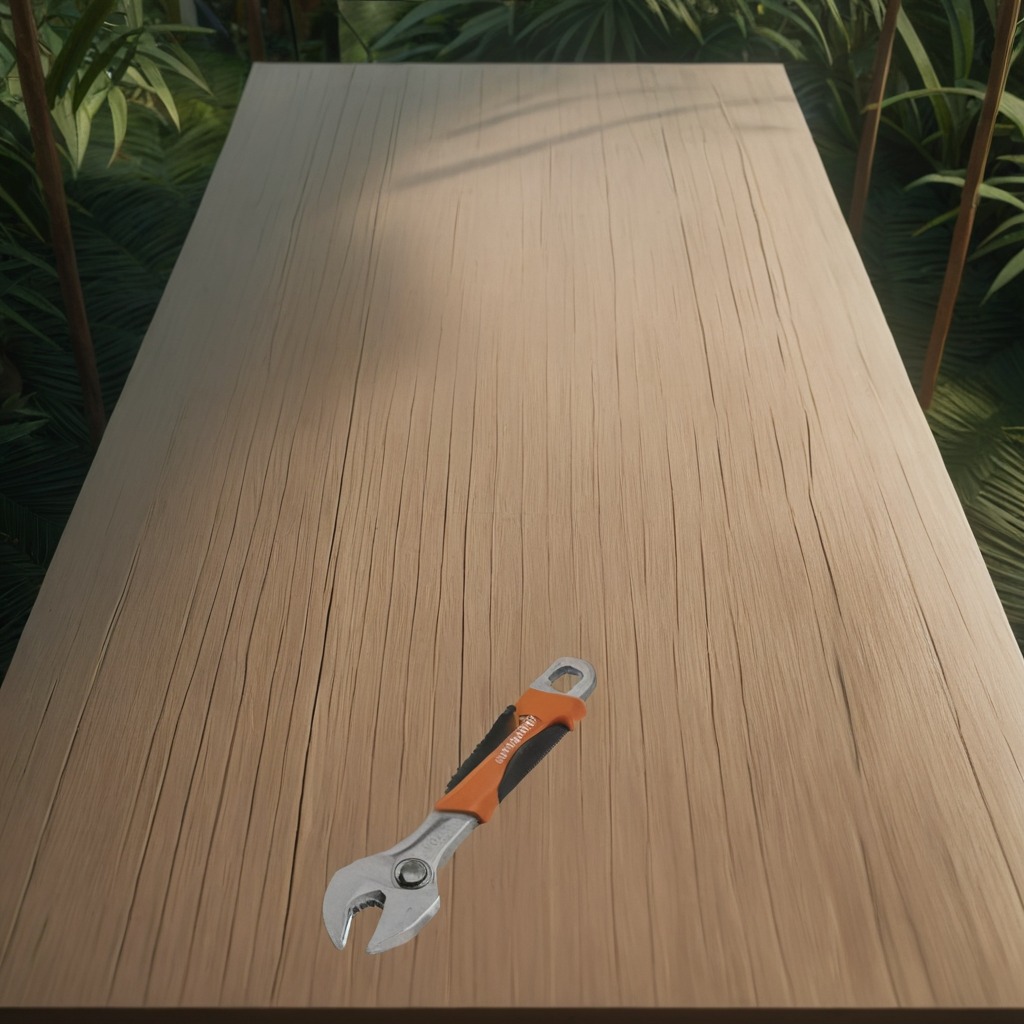
An wrench is lying on the wooden table in the jungle field.